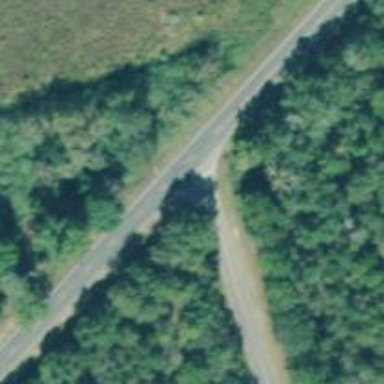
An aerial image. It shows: Secondary road with asphalt surface.